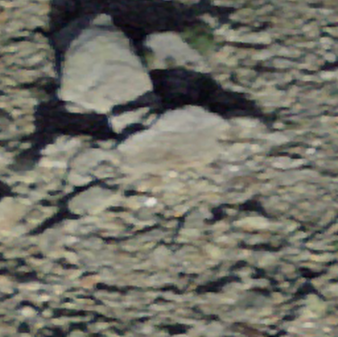
Label: bouldering_area